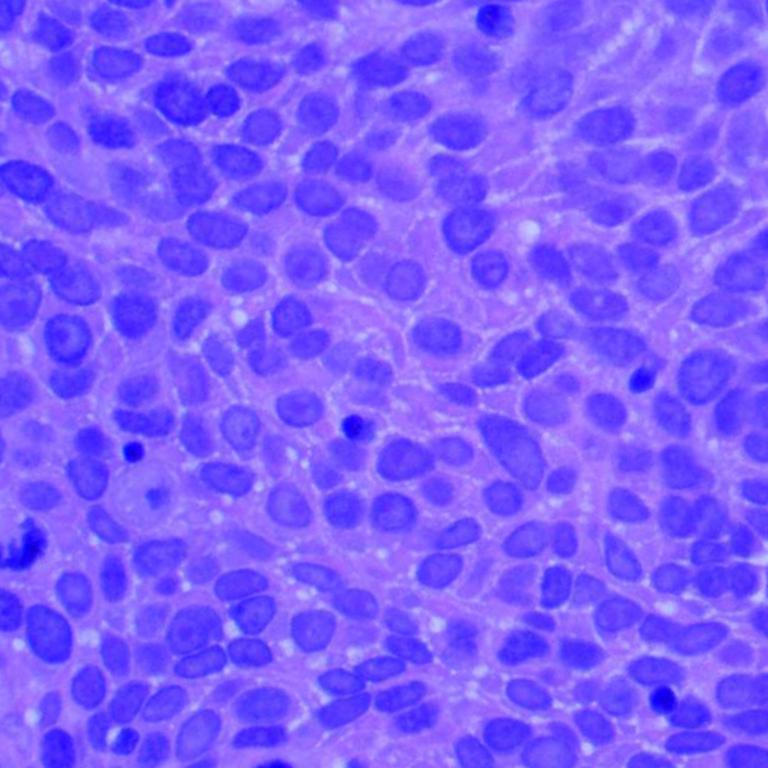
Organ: lung
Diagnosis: squamous carcinomas